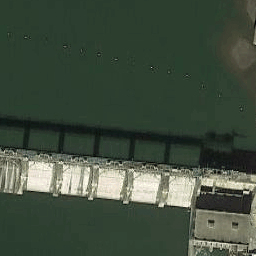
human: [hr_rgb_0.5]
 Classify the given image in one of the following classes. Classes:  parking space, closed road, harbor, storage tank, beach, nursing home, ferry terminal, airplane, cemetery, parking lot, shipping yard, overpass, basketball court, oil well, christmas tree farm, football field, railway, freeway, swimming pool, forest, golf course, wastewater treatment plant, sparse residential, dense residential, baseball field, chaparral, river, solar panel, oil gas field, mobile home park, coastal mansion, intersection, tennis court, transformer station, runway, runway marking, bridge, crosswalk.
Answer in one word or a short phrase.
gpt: bridge